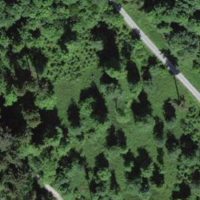
EUNIS habitat code: 44
Species observed at this site:
Silybum marianum